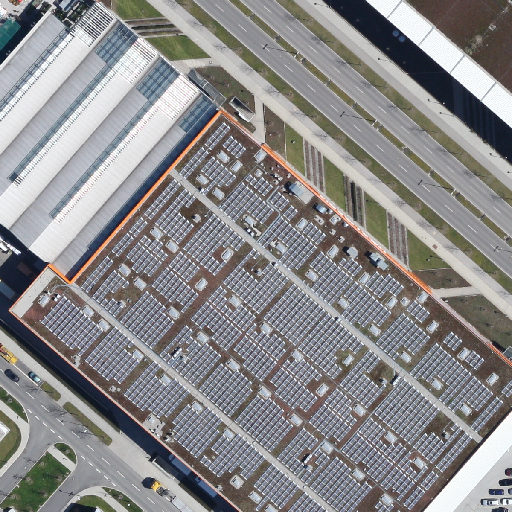
Referring expression: car